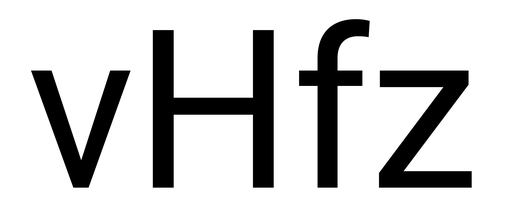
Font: Roboto_Regular